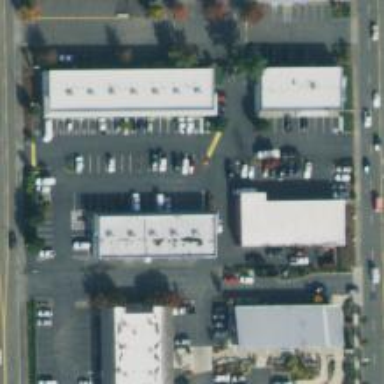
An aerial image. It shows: Car rental facility.